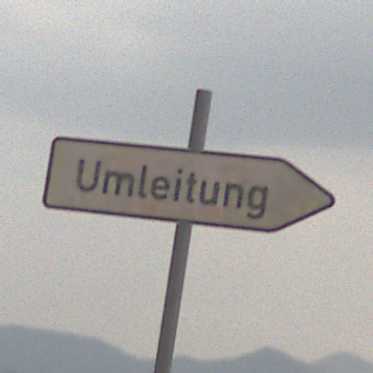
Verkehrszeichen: UmleitungswegweiserRechtsweisend
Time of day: MorningAfternoon
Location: Outdoor (Nature)
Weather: Overcast
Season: NotSpecified
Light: Natural